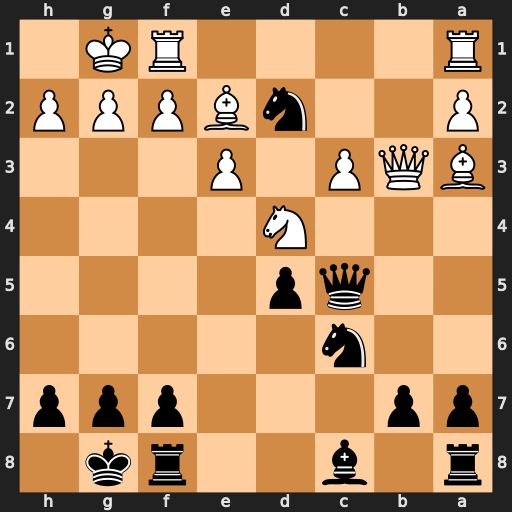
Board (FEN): r1b2rk1/pp3ppp/2n5/2qp4/3N4/BQP1P3/P2nBPPP/R4RK1
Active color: b
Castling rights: -
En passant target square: -
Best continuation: Nxb3 Bxc5 Nxc5